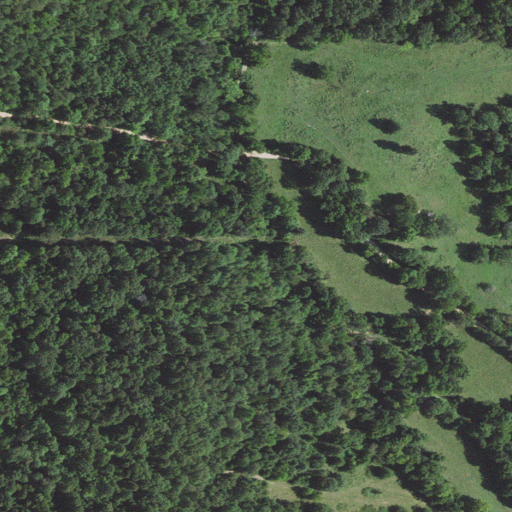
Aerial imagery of valley in Arkansas named Butler Hollow containing deciduous forest, open development, pasture, and mixed forest